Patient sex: F
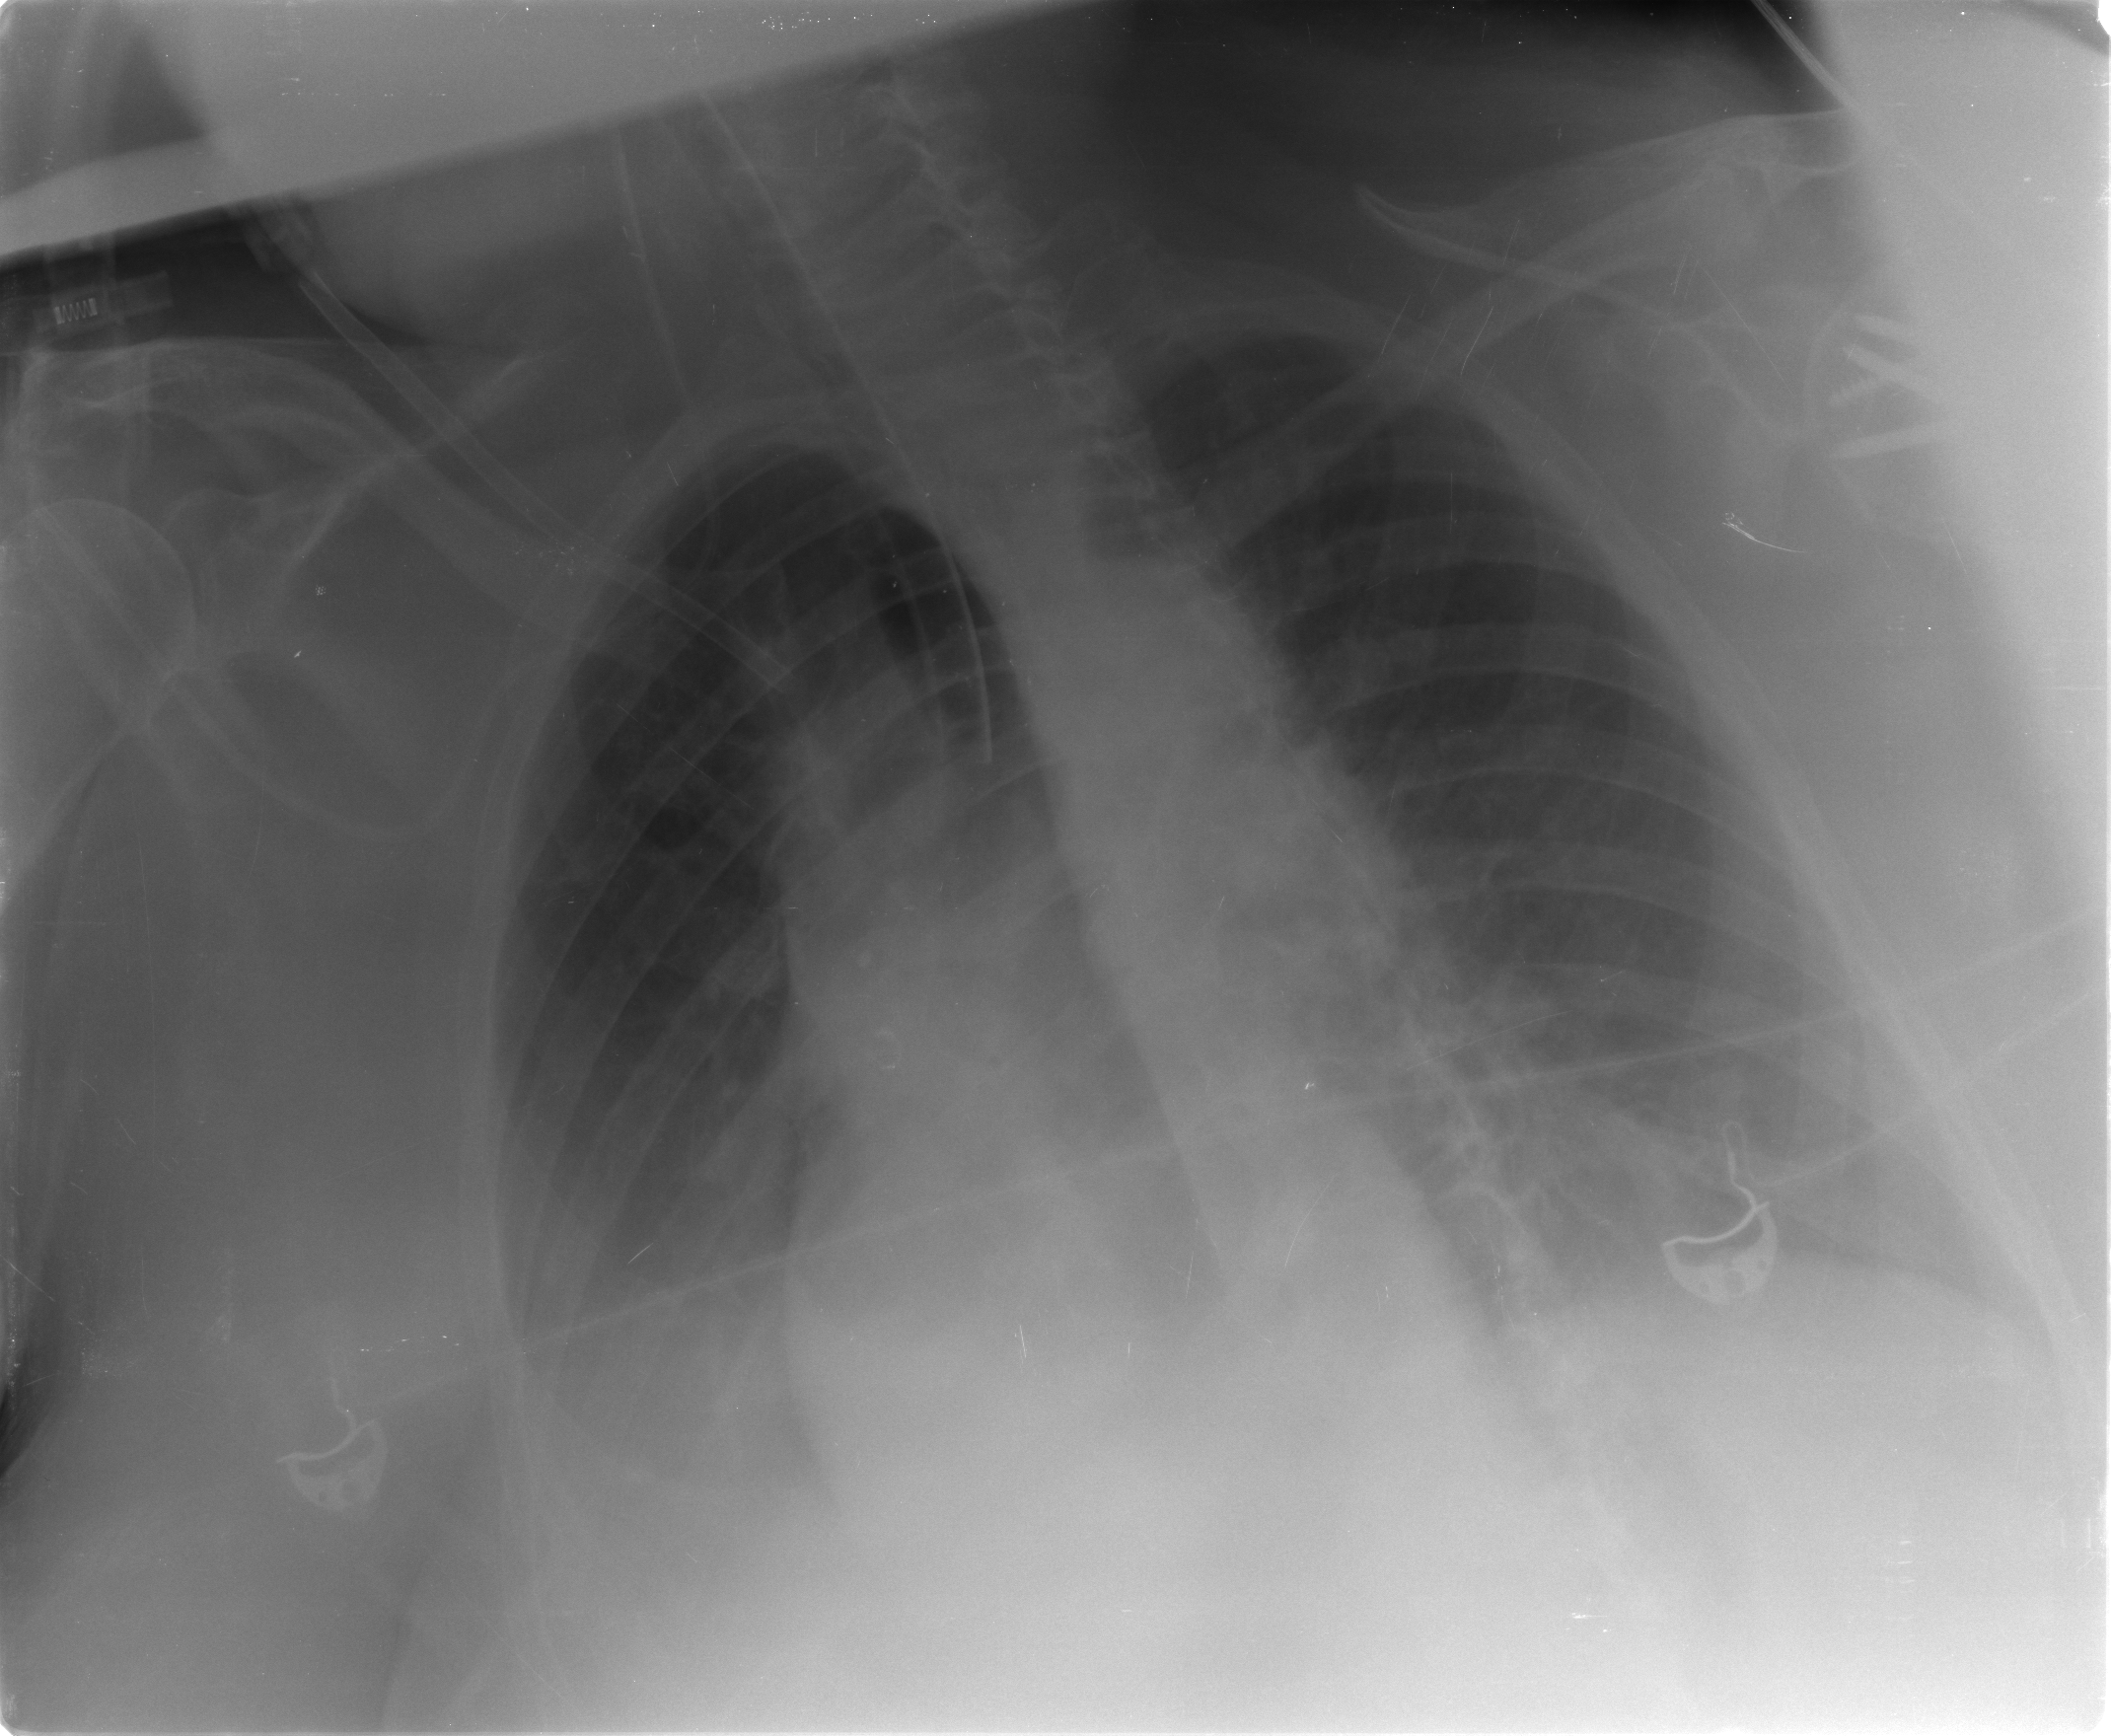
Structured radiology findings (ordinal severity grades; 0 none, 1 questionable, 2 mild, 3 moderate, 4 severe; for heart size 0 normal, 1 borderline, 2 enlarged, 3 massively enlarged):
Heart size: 0
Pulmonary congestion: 0
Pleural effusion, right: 2
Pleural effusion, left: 2
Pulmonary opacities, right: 0
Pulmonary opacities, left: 0
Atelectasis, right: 2
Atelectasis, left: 2